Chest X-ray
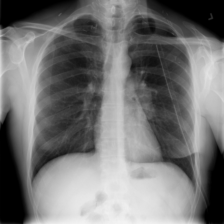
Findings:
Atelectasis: negative
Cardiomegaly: negative
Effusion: negative
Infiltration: negative
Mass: negative
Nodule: negative
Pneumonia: negative
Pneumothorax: negative
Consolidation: negative
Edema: negative
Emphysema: negative
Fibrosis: negative
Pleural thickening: negative
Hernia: negative